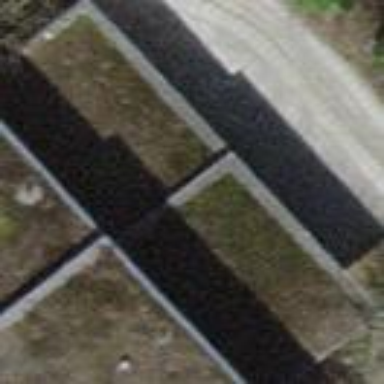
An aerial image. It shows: Group of garages.